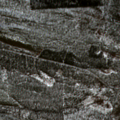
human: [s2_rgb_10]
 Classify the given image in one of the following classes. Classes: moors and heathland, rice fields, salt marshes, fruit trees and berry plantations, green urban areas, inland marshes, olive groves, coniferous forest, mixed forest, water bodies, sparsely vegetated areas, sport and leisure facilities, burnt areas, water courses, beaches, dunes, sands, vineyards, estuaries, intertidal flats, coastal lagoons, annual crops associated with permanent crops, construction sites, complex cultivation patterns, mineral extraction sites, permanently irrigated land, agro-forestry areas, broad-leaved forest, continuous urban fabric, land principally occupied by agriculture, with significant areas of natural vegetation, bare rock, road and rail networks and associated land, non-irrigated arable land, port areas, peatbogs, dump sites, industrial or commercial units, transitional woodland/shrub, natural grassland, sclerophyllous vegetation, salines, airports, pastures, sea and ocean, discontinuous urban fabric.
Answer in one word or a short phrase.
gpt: coniferous forest, mixed forest